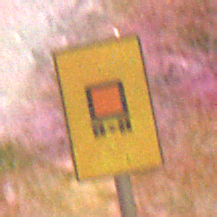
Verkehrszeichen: KennzeichnungspflichtigeFahrzeugeGefaehrlicheGueterOhnePfeilsymbol
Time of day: Night
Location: Outdoor (Nature)
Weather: Clear
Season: NotSpecified
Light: Natural